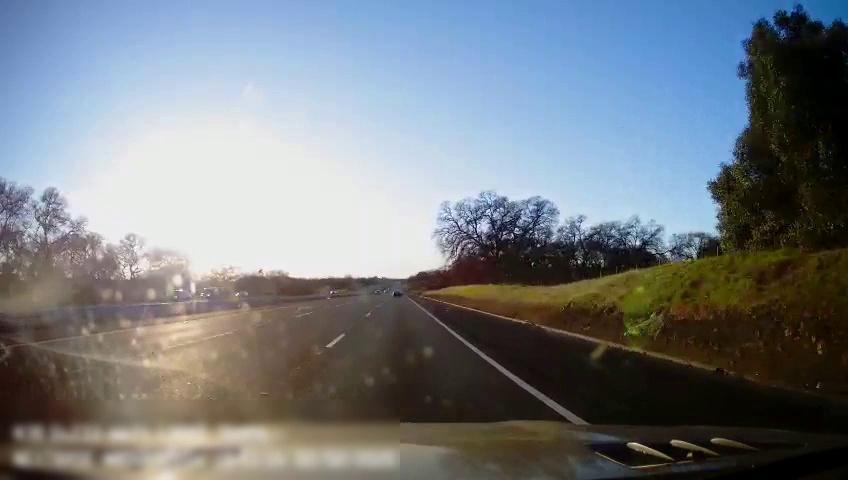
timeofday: Day
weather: Cloudy
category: Drivable Space
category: Vehicles | Car
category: Vehicles | Truck
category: Vehicles | Car
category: Lanes | Alternate Lane
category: Lanes | Current Lane
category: Lanes | Current Lane
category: Lanes | Alternate Lane